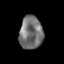
Tissue: prostate
Cell type: T cells
Senescence score: 0.3602
Nuclear area (px): 754
Mean DAPI intensity: 114.162